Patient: sex M, age 51
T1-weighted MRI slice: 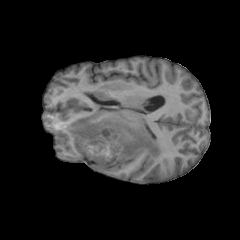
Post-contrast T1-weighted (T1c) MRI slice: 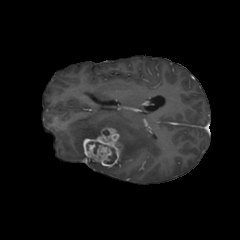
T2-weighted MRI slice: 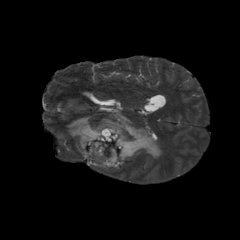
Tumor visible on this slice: yes
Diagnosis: Glioblastoma, IDH-wildtype
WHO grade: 4